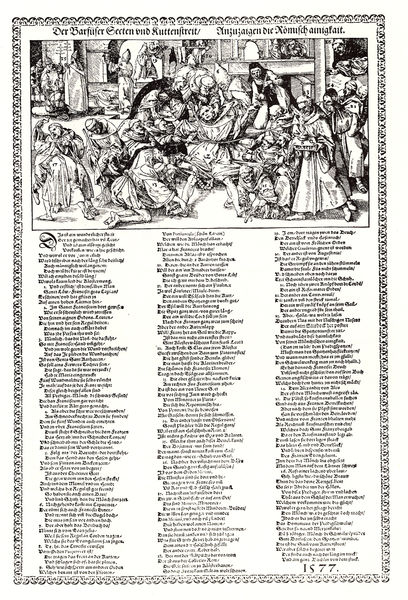
Titel: Der Barfüßer Sekten- und Kuttenstreit
Künstler: Tobias Stimmer
Institution: (Seriendruck)
Schlagwörter: kampf, mann, weiß, menschen, stadt, fenster, frau, grau, kleider, männer, schwarz, strassenszene, szene, säulen, gürtel, haus, leute, masse, menge, ornament, rock, gedränge, geschichte, mensch, rahmen, toter, trauer, bild, kirche, figur, gewänder, personen, blatt, kinder, bewegt, deutschland, holzschnitt, schrift, papier, liegen, grafik, graphik, klein, spalten, platz, rand, figuren, rad, bordüre, ramen, deutsch, krank, buch, druck, schwarzweiss, viele, radierung, stich, seite, illustration, raub, text, zeitung, bericht, buchstaben, durcheinander, tumult, überschrift, viel, skelett, zahl, ziffer, leid, seuche, hunger, mittelalter, gedicht, mönch, mönche, opfer, schatulle, kupferstich, verse, flugblatt, altdeutsch, der, sterbend, bil, reformation, nonnen, folter, gefesselt, spalte, majuskel, mitteilung, angebunden, pamphlet, klage, büsser, zerreißen, skelet, enschen, 1577, veile, barfüßer, menschensäulen, zereissen, liste